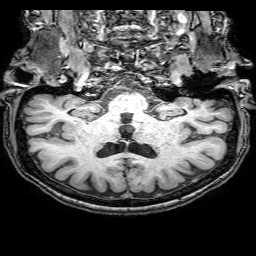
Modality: T1w
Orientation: sagittal
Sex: female
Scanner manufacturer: philips
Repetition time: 0.008193 s
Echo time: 0.0038 s